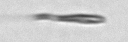
Label: fiber